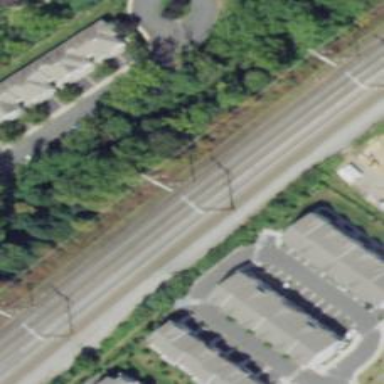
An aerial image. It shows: Rail on embankment with electrified contact lines.